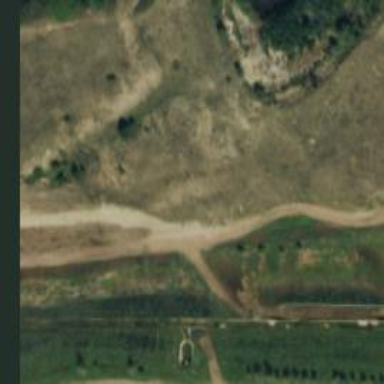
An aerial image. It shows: Detention basin used for land water management.